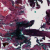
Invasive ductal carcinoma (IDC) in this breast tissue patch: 0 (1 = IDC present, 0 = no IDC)